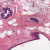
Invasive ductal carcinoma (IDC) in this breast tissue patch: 0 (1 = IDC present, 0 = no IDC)